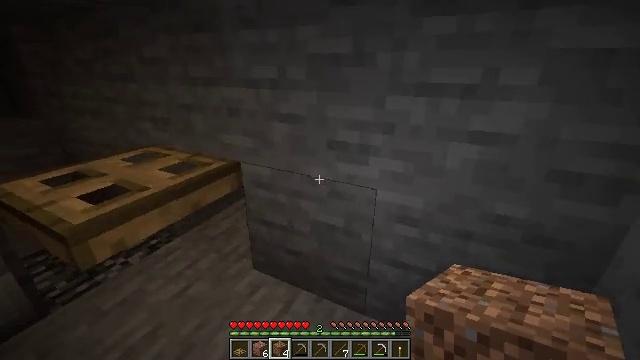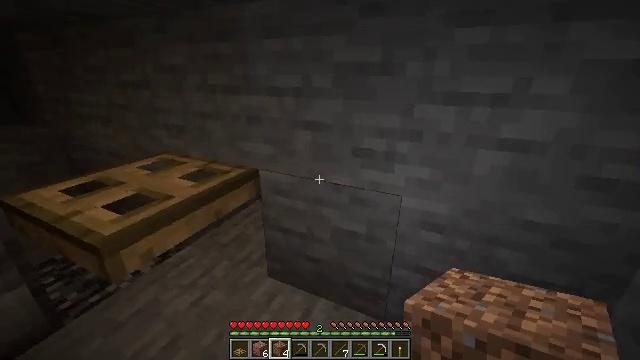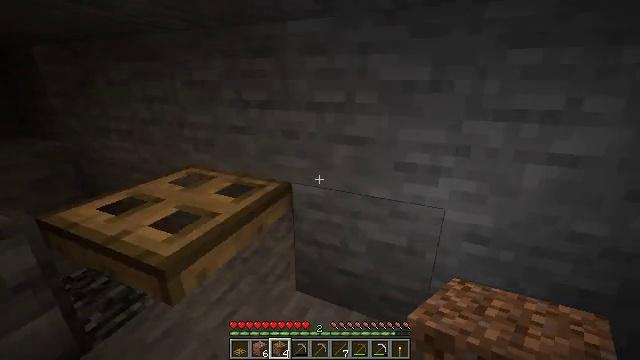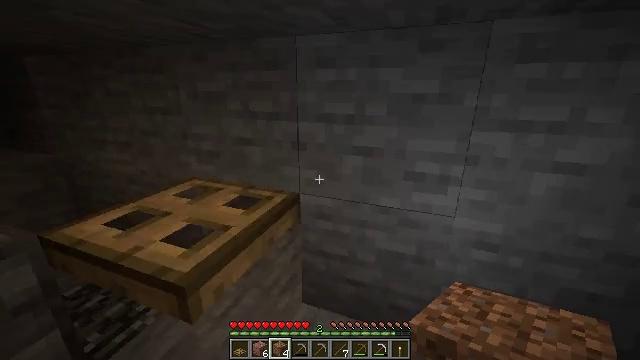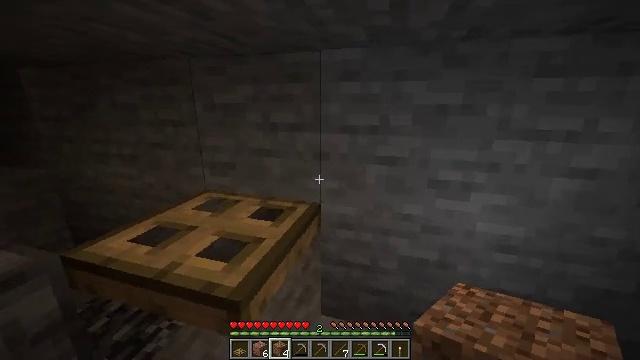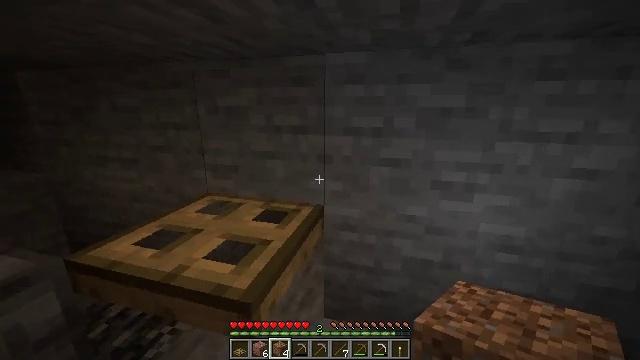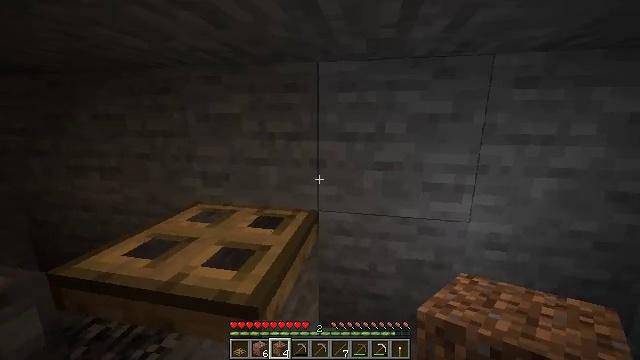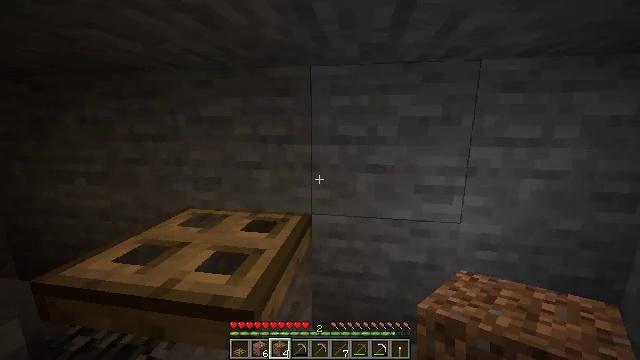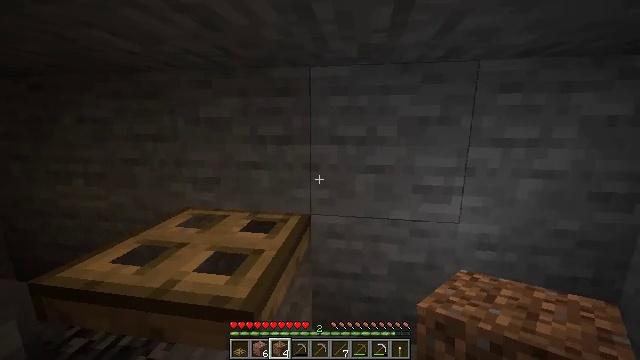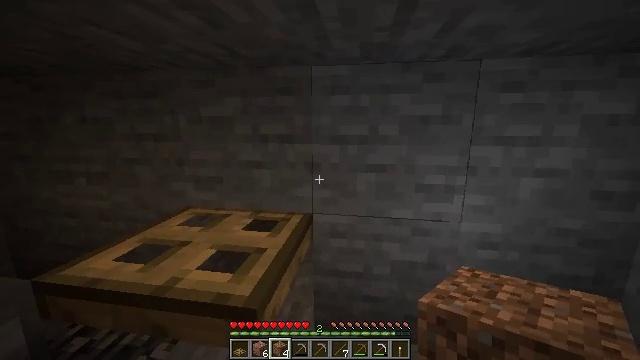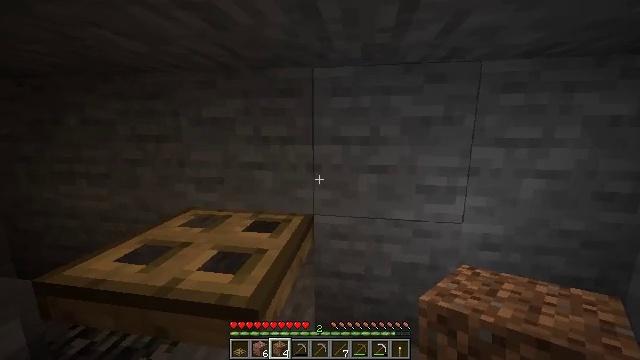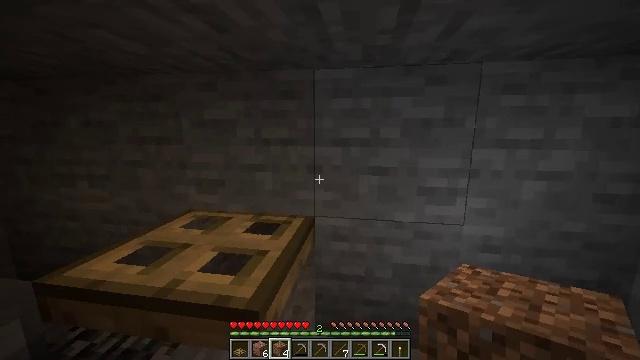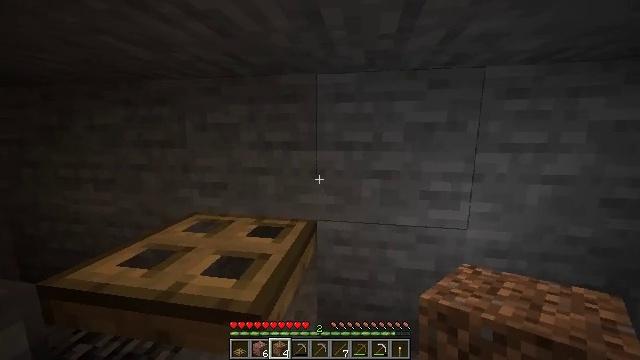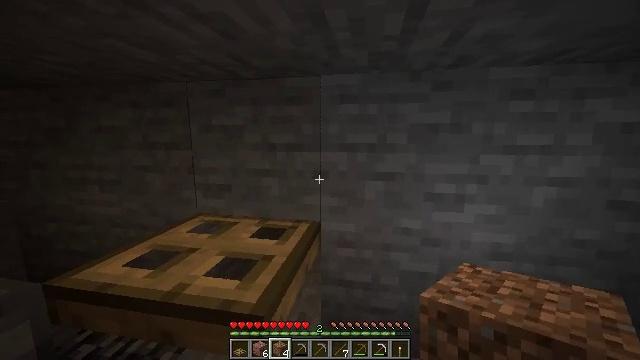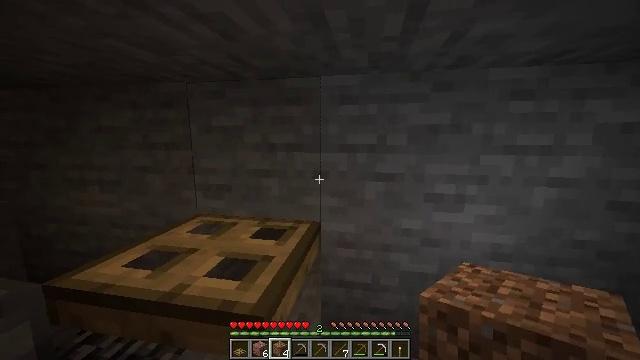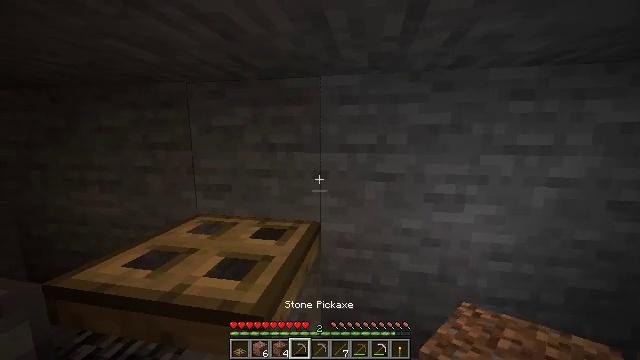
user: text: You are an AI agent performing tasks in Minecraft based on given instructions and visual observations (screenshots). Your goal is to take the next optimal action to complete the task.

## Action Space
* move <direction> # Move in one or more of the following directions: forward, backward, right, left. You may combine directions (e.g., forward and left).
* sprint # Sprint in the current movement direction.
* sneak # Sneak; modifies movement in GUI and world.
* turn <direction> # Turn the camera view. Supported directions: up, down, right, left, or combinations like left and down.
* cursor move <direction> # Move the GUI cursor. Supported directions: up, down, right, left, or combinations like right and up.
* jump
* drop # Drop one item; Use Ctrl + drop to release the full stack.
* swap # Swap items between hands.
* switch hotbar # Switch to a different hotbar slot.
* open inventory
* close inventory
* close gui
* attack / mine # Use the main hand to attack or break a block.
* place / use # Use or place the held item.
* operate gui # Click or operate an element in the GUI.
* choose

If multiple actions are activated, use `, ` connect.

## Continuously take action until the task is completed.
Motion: motion action
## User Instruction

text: Collect the oak trapdoor for re-use.
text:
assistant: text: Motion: move left, turn right and up
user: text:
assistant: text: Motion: move left, turn right and up
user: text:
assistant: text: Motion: move left, turn right and up
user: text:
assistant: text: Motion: turn right and up
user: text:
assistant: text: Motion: turn right
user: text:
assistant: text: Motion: turn right and up
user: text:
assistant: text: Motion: turn right and up
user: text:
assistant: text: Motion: no_op
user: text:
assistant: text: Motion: no_op
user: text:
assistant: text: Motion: no_op
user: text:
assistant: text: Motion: no_op
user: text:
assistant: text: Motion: no_op
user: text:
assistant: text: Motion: no_op
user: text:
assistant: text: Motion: no_op
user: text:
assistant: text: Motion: no_op
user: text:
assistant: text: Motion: no_op
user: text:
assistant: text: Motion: no_op
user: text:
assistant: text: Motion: no_op
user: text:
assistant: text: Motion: no_op
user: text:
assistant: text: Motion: no_op
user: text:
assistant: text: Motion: no_op
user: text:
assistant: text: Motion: no_op
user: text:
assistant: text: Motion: no_op
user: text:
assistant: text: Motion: no_op
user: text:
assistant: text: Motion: no_op
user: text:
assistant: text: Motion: no_op
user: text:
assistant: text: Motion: no_op
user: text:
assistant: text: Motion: no_op
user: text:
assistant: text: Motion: no_op
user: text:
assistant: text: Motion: no_op